Question: I tried to make the little flag-shaped symbol(later I figured, this symbol stands for linefeed) disappear, how do I do that ?

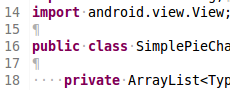
Answer: Click on:
'''
Window > Preferences > General > Editors > Text Editors
'''
then click the "configure visibility" link. Then uncheck the row Line Feed checkboxes on the subsequent dialog